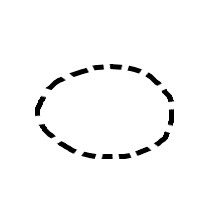
Shape: circle